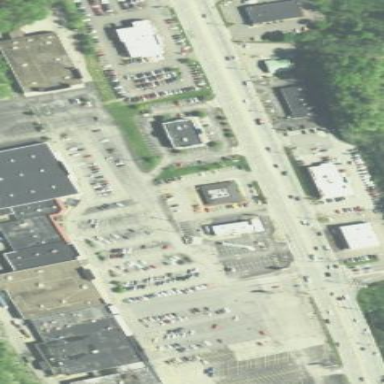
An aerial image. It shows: Retail building.